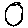
Label: circle